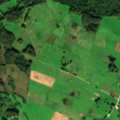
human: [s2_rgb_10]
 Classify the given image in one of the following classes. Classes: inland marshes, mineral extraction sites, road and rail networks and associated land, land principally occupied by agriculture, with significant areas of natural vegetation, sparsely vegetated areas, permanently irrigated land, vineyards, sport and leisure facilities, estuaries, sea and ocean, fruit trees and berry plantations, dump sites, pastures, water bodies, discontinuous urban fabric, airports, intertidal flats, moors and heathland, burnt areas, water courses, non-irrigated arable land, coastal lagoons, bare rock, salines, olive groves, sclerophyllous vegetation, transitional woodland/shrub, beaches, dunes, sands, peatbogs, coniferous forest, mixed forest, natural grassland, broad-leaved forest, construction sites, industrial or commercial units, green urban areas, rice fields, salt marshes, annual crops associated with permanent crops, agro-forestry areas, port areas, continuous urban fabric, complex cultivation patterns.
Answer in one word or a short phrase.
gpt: discontinuous urban fabric, non-irrigated arable land, pastures, complex cultivation patterns, land principally occupied by agriculture, with significant areas of natural vegetation, broad-leaved forest